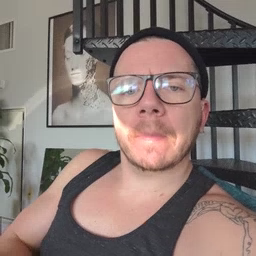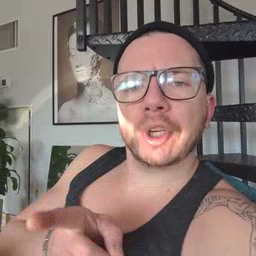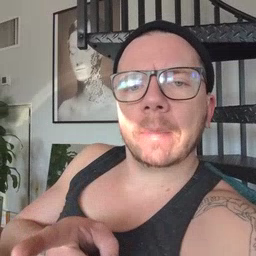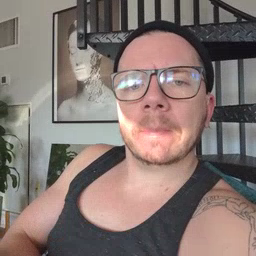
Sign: hesheit